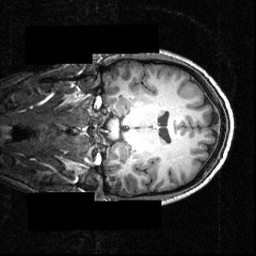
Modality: T1w
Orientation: coronal
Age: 24
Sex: male
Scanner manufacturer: siemens
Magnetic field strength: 3.951 T
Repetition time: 1.5 s
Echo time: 0.00335 s